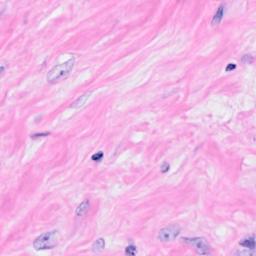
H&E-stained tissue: Breast